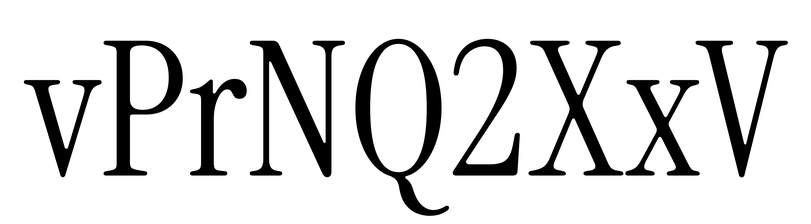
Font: InstrumentSerif-Regular